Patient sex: F
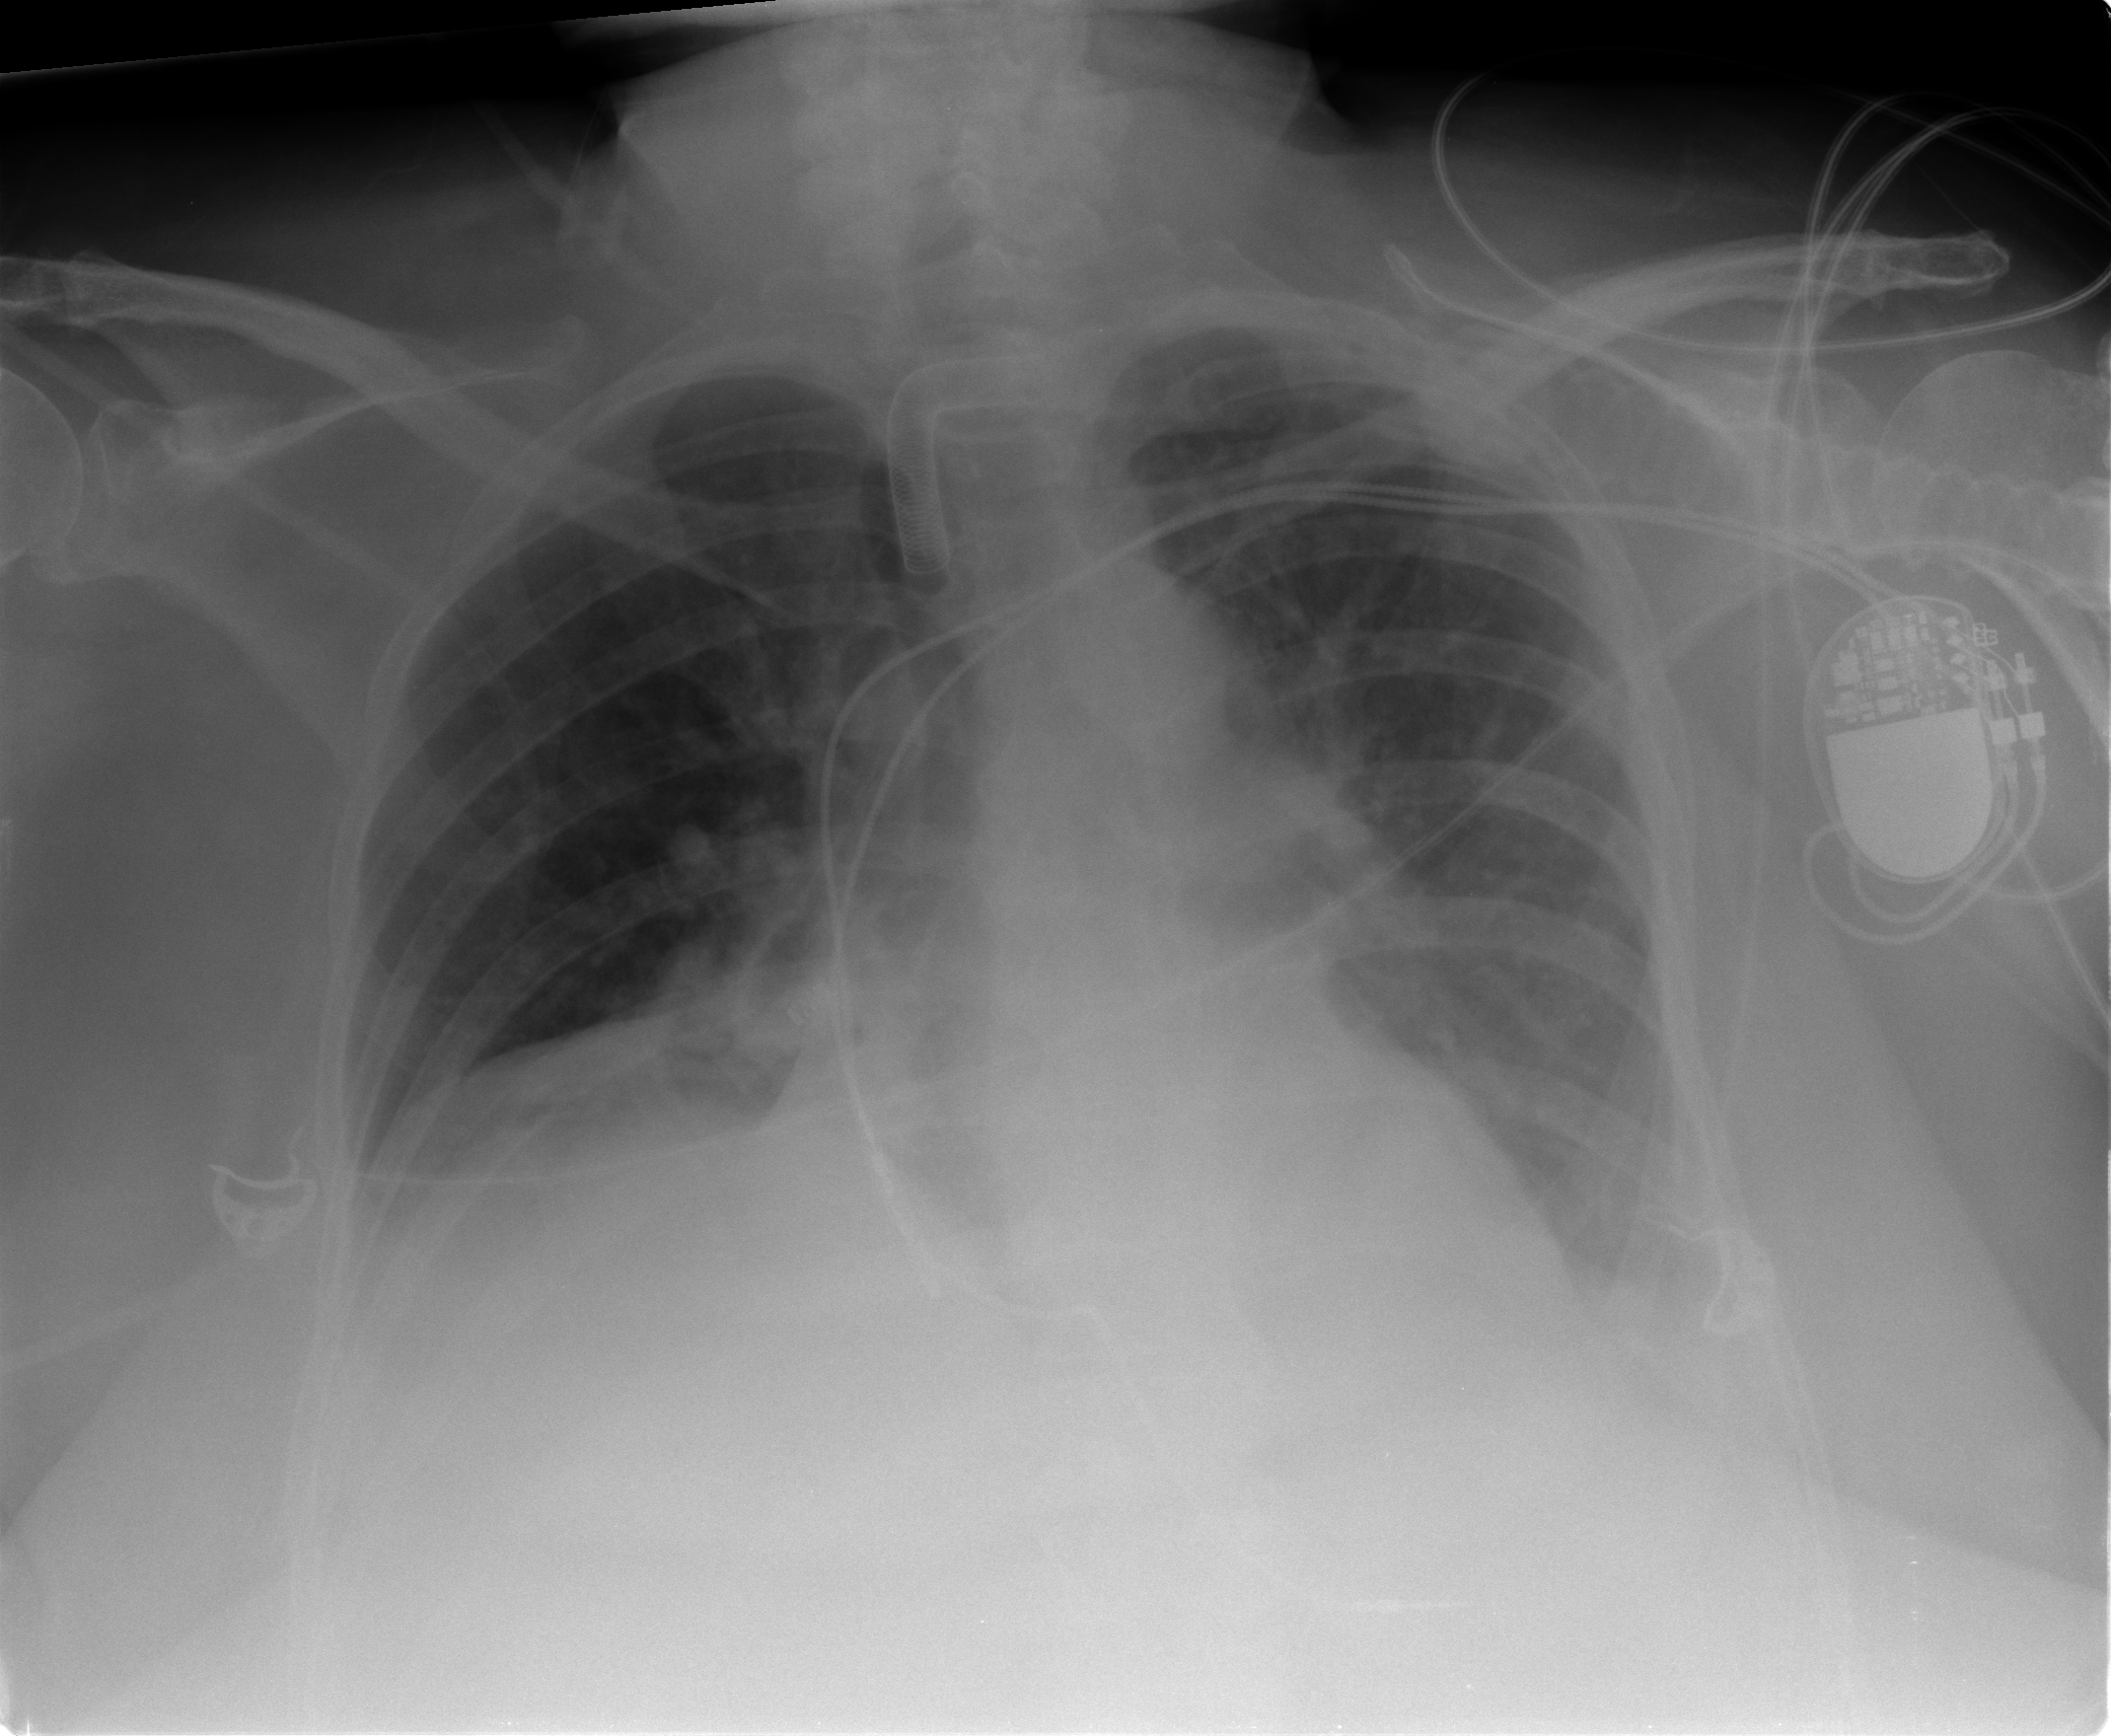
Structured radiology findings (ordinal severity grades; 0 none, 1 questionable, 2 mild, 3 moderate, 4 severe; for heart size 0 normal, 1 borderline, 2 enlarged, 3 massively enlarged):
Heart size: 1
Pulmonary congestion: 0
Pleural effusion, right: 2
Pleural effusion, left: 2
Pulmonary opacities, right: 1
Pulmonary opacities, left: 1
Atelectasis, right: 3
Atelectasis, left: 0